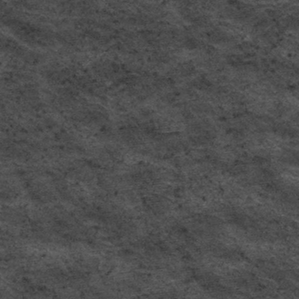
Label: frost